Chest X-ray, AP view. Patient: 24 years old, sex M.
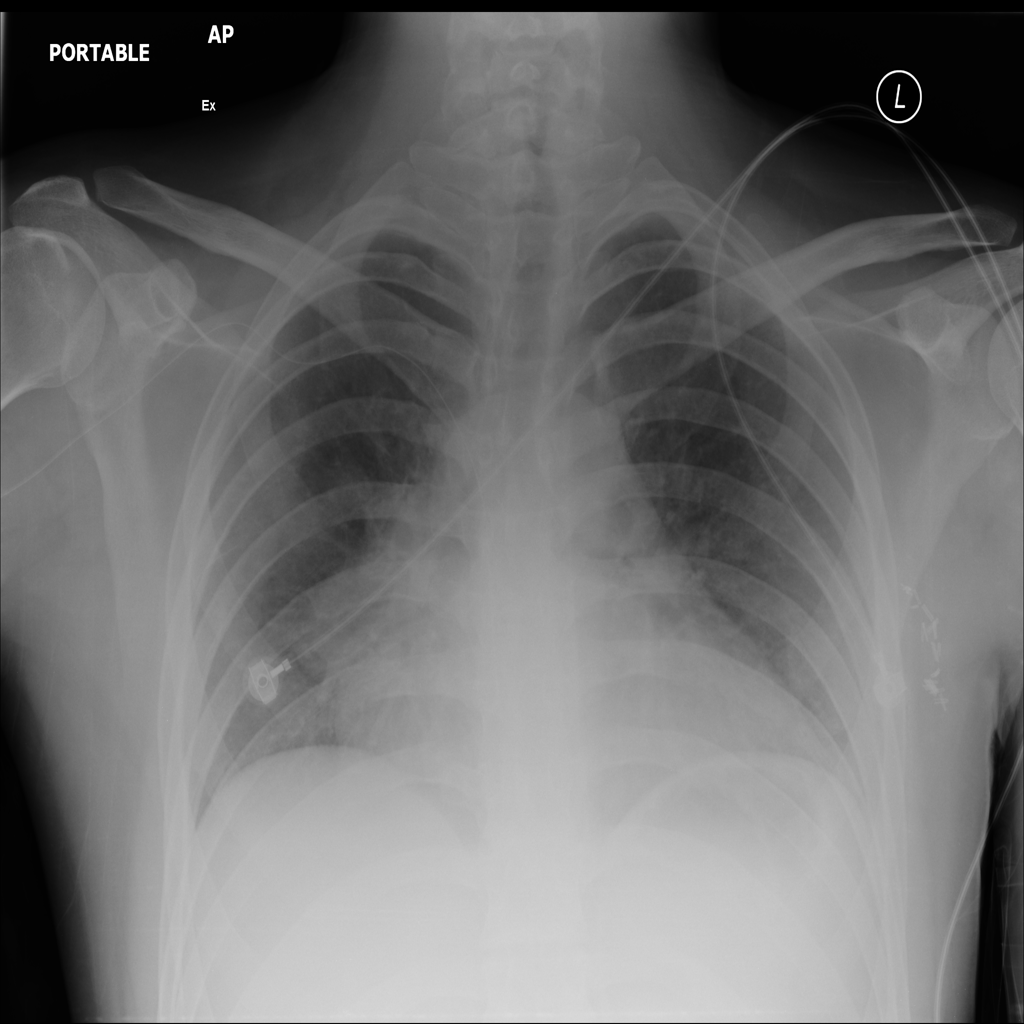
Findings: No Finding